Field crop: tomato
Growth stage: 1
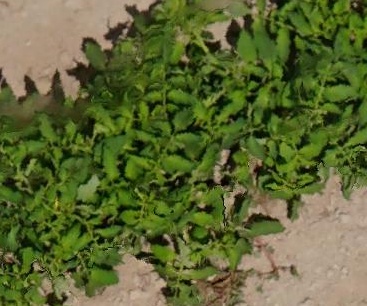
Species: tomato